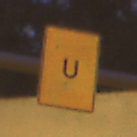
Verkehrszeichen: AnkuendigungOderFortsetzungUmleitungOhnePfeilsymbol
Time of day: Night
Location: Outdoor (Urban)
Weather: Clear
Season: NotSpecified
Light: Artificial